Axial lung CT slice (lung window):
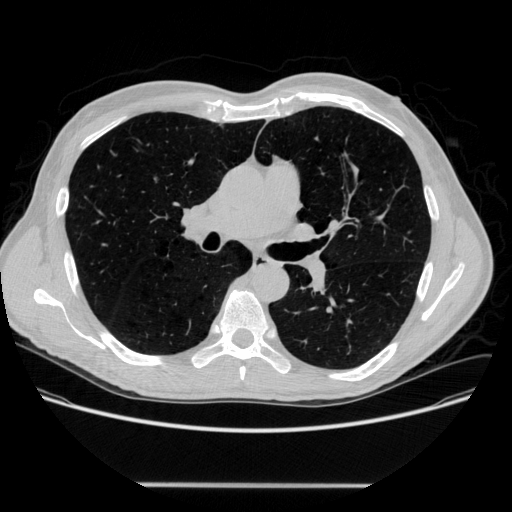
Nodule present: no